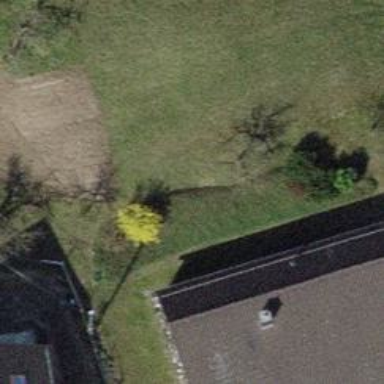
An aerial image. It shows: Single tag "natural: tree."